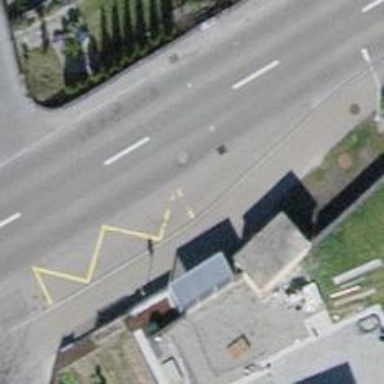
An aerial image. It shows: Public transport stop position.